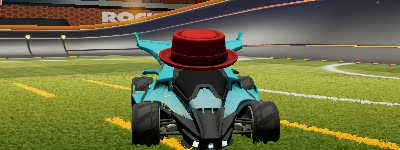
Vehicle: aftershock